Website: macys
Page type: billing-address
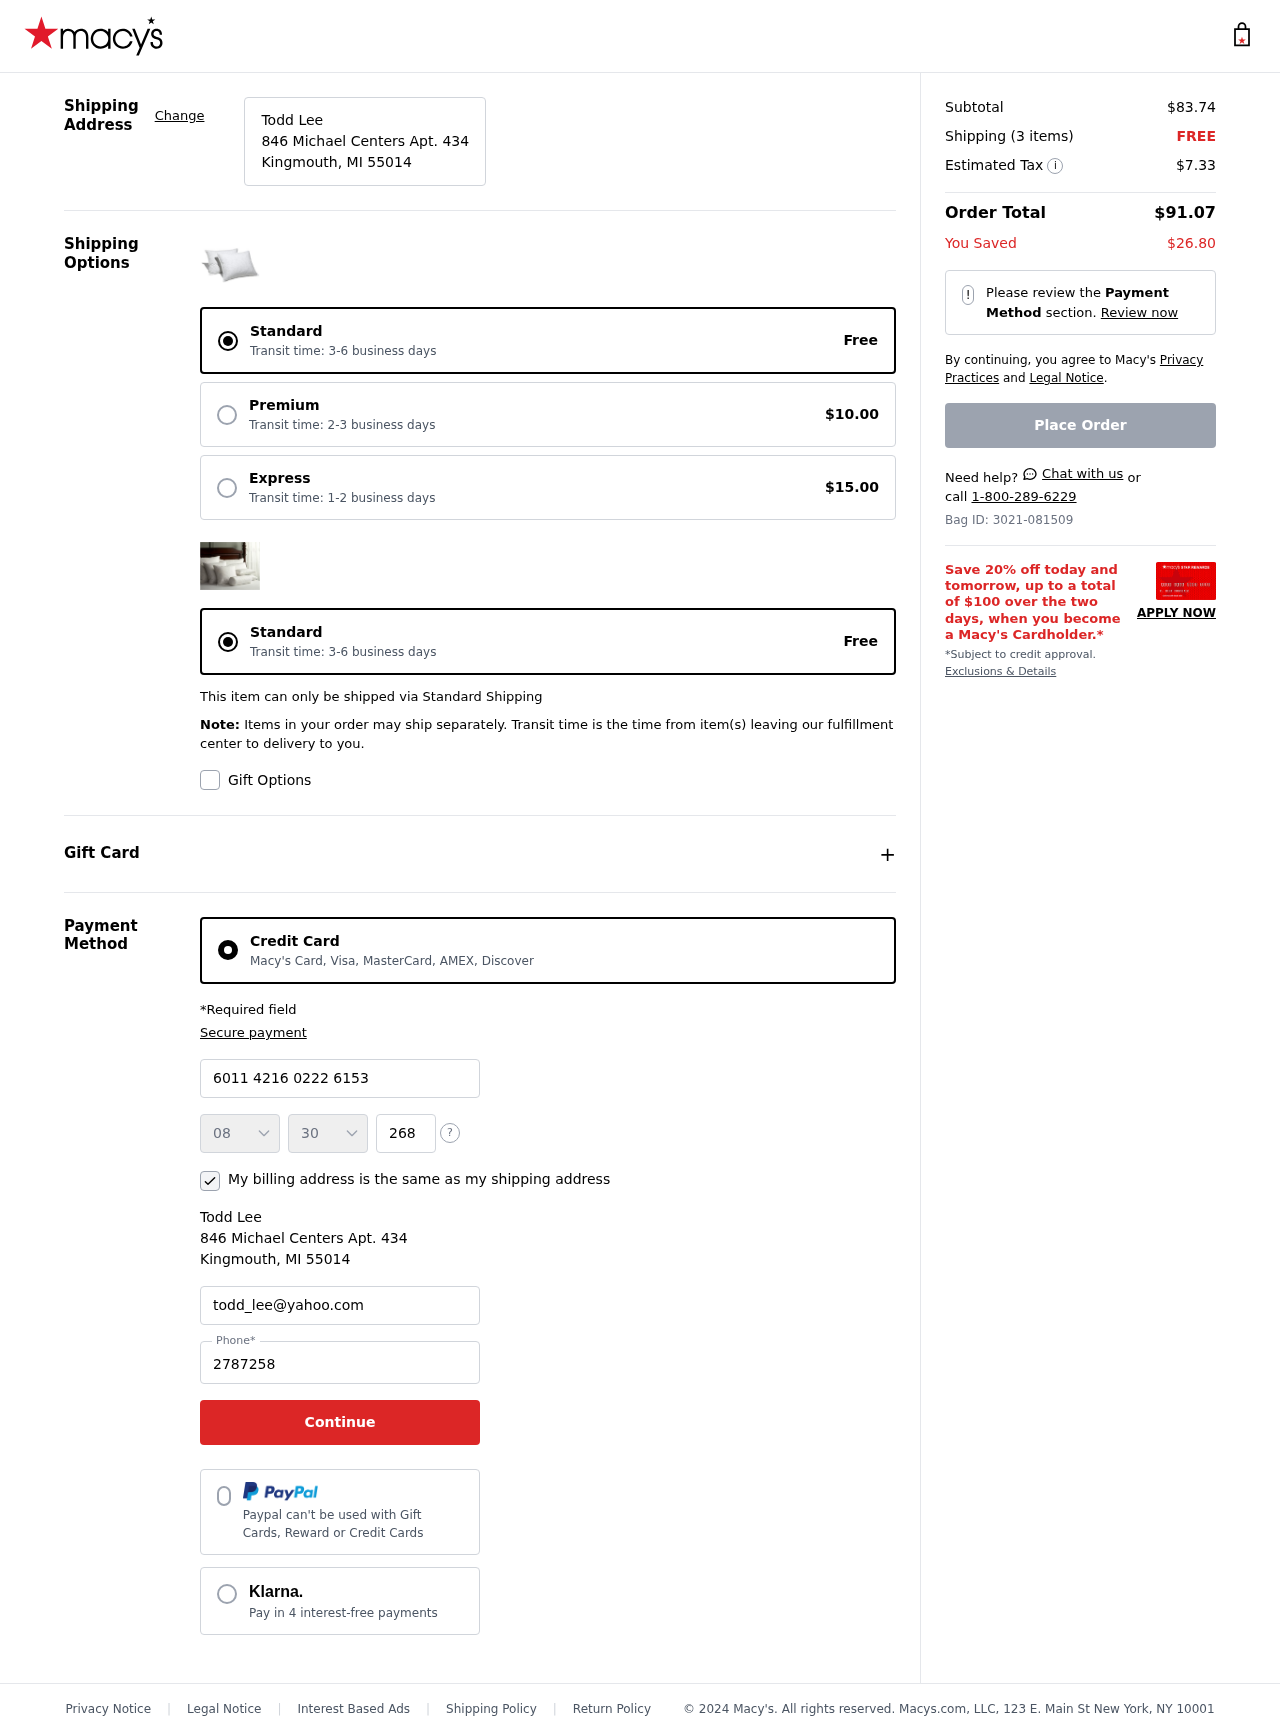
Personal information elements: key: PII_CARD_CVV
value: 268
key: PII_CARD_EXPIRY_MONTH
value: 08
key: PII_CARD_EXPIRY_YEAR
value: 30
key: PII_CARD_NUMBER
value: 6011 4216 0222 6153
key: PII_CITY_STATE_ZIP
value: Kingmouth, MI 55014
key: PII_EMAIL
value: todd_lee@yahoo.com
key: PII_FULLNAME
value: Todd Lee
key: PII_PHONE
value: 2787258139
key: PII_STREET
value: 846 Michael Centers Apt. 434
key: PII_FULLNAME2
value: Todd Lee
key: PII_STREET2
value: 846 Michael Centers Apt. 434
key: PII_CITY_STATE_ZIP2
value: Kingmouth, MI 55014
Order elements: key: ORDER_SUBTOTAL
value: $83.74
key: ORDER_NUM_ITEMS
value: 3
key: ORDER_SHIPPING_COST
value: FREE
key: ORDER_TAX
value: $7.33
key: ORDER_TOTAL
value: $91.07
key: ORDER_SAVINGS
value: $26.80
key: ORDER_ID
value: Bag ID: 3021-081509